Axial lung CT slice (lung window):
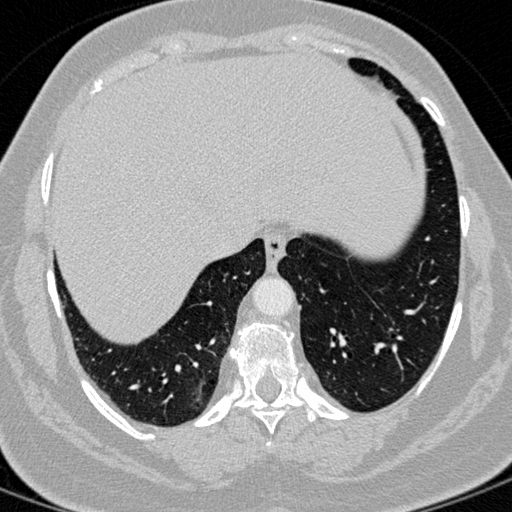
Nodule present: no